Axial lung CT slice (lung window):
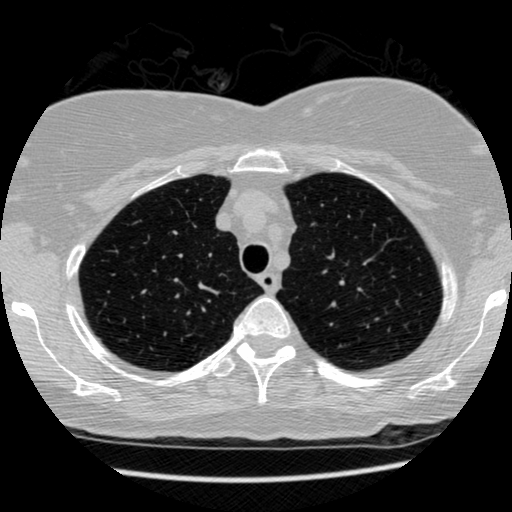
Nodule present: no